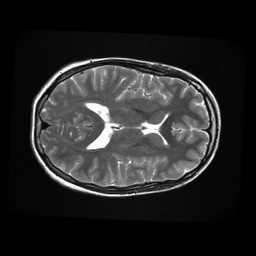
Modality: T2w
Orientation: axial
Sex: female
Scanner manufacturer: ge
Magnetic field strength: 3 T
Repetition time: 5 s
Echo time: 0.1007 s